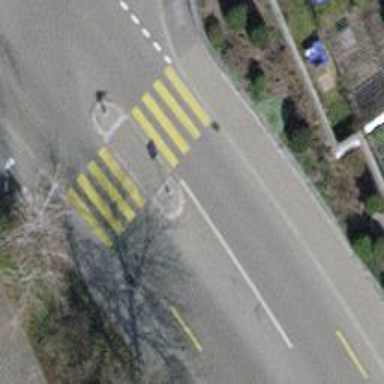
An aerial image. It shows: Marked crossing with pedestrian island.